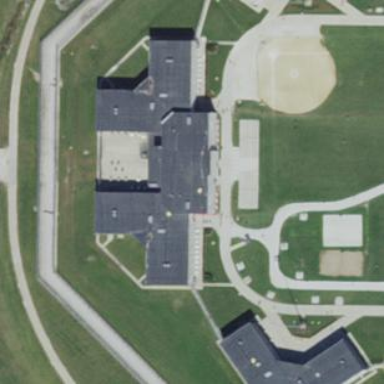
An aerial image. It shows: Prison building.